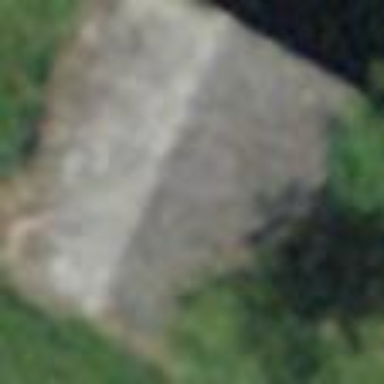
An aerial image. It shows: Rural barn.